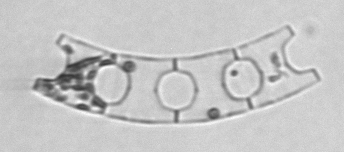
Label: Eucampia